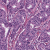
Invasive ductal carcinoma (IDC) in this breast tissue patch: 1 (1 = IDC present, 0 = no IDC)